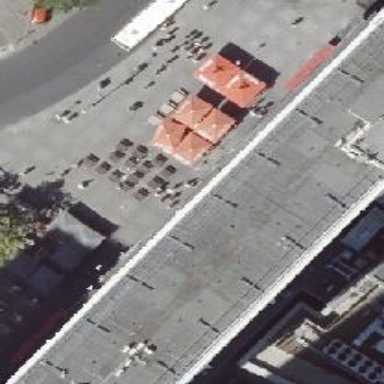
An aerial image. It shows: Commercial building with flat roof.